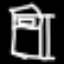
Label: bed